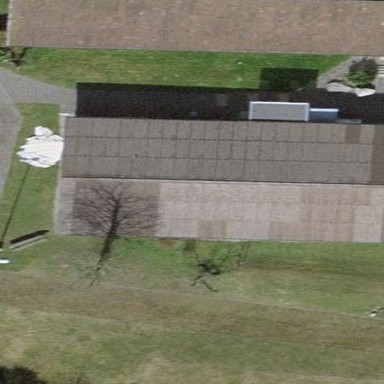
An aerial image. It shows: School building.